Question: I have these 4 hashmaps and use them in code so I can show the comparison in an excel sheet.
HashMap 1 - is with a key of unique id and value as another hashmap containing tagid as key and description of fields to compare.
'''
[343, ((id_1,Plan Features),(a, Deductible),(b,Individual),(c,Family),(id_4,Individual Out-of-network),(id_2, Out-of-pocket Annual Maximum),(d,Individual),(e,Family),(u, Life Time Maximum))]
'''
HashMap 2 - is with a key of unique id same as Hashmap 1 and value as another hashmap containing tagid as key and value of description used in Hashmap 1.
'''
[343, ((id_1,""),(a, Calendar Year),(b,5000),(c,10000)(id_4,15000),(id_2,""),(d,5000),(e,10000),(u,"Unlimited"))]
'''
Same is the case with HashMap 3 and HashMap 4
'''
[347, ((id_1,Plan Features),(a, Deductible),(b,Individual),(id_5, Individual Out-of-network),(c,Family),(id_4,Family Out-of-network),(id_2, Out-of-pocket Annual Maximum),(d,Individual),(e,Family),(u, Life Time Maximum))]
[347, ((id_1,""),(a, Calendar Year),(b,7000),(id_5, 9000),(c,12000),(id_4,14000),(id_2, ""),(d,6000),(e,15000),(u, "Unlimited"))]
'''
I want to show the comparison in an excel sheet by showing all descriptions in one column and respective values in another 2 columns.

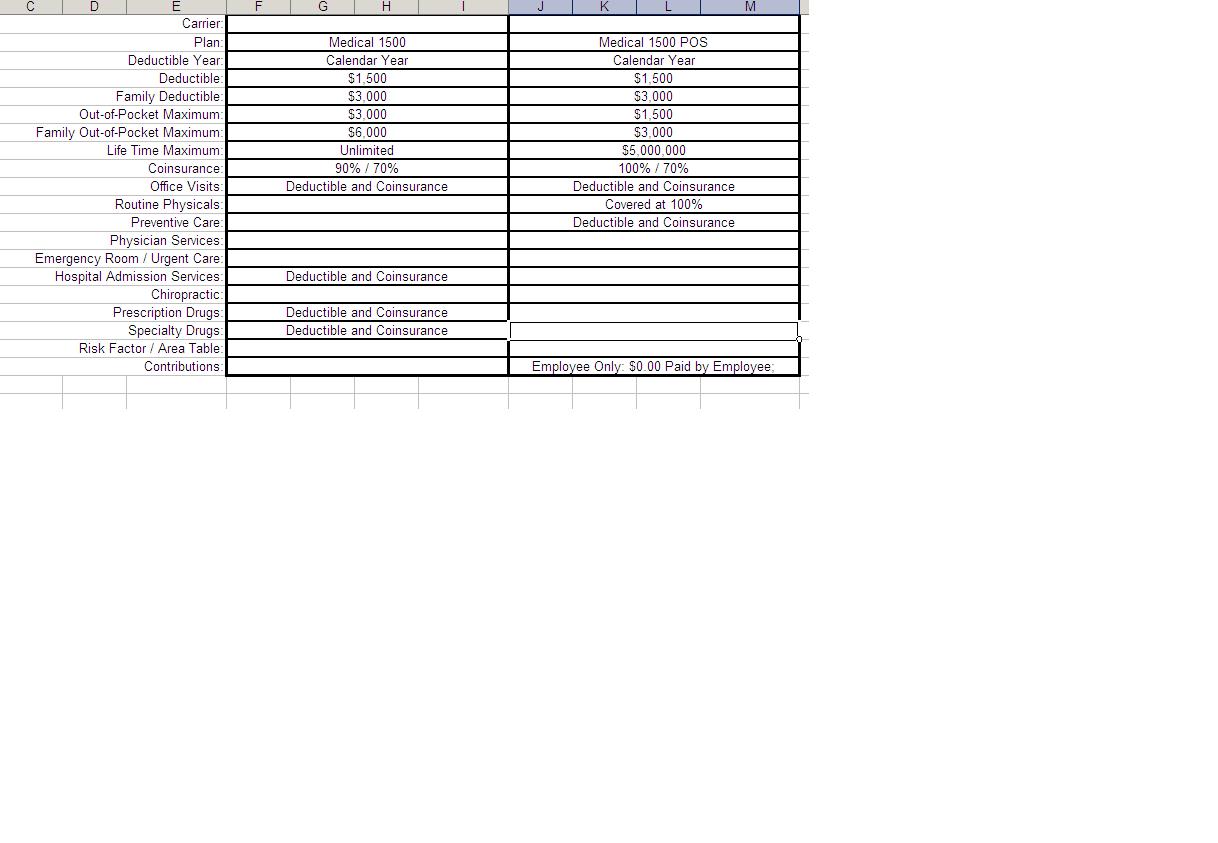
Answer: I'd first suggest you to normalize your suboptimal data representation to something like below. Then you just need to maintain TWO Maps. Then is is easy to iterate between them and display whichever way you want.
If you can use <URL> library then it is even easier to group then by id using Multiset.
Below are highlevel details on my approach. You can use the return type of "reportBuilder.build(plan1, plan2)" and use Apache POI as suggested by others to create the excel
- - - Each Feature has id, decsription, valuepublic class Main
{
private static Map> plan1Map;private static Map> plan1AdditionalDetailsMap;private static Map> plan2Map;private static Map> plan2AdditionalDetailsMap;private static Plan plan1;private static Plan plan2;public static void main(final String[] args)
{
initiaizeData();
normalizeData();
System.out.println(plan1);
System.out.println(plan2);
PlanComaprisionReportBuilder reportBuilder = new PlanComaprisionReportBuilder();
System.out.println(reportBuilder.build(plan1, plan2));
}private static void normalizeData()
{
plan1 = buildPlan(plan1Map, plan1AdditionalDetailsMap);'''
plan2 = buildPlan(plan2Map, plan2AdditionalDetailsMap);
'''
}'''
private static Plan buildPlan(final Map<String, Map<String, String>> planMap,
final Map<String, Map<String, String>> planAdditionalDetailsMap)
'''
{
String planId = Iterables.getOnlyElement(planMap.keySet());'''
Plan plan = new Plan(planId);
Map<String, String> planDetails = planMap.get(planId);
Iterator<Entry<String, String>> features = planDetails.entrySet().iterator();
Map<String, String> additionalDetails = planAdditionalDetailsMap.get(planId);
while (features.hasNext())
{
Entry<String, String> entry = features.next();
String tagId = entry.getKey();
String tagDescription = entry.getValue();
String tagValue = additionalDetails.get(tagId);
plan.addFeature(new Feature(tagId, tagDescription, tagValue));
}
return plan;
'''
}private static void initiaizeData()
{
plan1Map = Maps.newHashMap();
Map map1Value = Maps.newTreeMap();
map1Value.put("id_1", "Plan Features");
map1Value.put("a", "Deductible");
map1Value.put("b", "Individual");
map1Value.put("c", "Family");
map1Value.put("id_4", "Individual Out-of-network");
map1Value.put("id_2", "Out-of-pocket Annual Maximum");
map1Value.put("d", "Individual");
map1Value.put("e", "Family");
map1Value.put("u", "Life Time Maximum");
plan1Map.put("343", map1Value);'''
plan1AdditionalDetailsMap = Maps.newHashMap();
Map<String, String> policy1ExtensionValue = Maps.newTreeMap();
policy1ExtensionValue.put("id_1", "");
policy1ExtensionValue.put("a", "Calendar Year");
policy1ExtensionValue.put("b", "5000");
policy1ExtensionValue.put("c", "10000");
policy1ExtensionValue.put("id_4", "15000");
policy1ExtensionValue.put("id_2", "");
policy1ExtensionValue.put("d", "5000");
policy1ExtensionValue.put("e", "10000");
policy1ExtensionValue.put("u", "Unlimited");
plan1AdditionalDetailsMap.put("343", policy1ExtensionValue);
plan2Map = Maps.newHashMap();
Map<String, String> policy2Value = Maps.newTreeMap();
policy2Value.put("id_1", "Plan Features");
policy2Value.put("a", "Deductible");
policy2Value.put("b", "Individual");
policy2Value.put("id_5", "Individual Out-of-network");
policy2Value.put("c", "Family");
policy2Value.put("id_4", "Family Out-of-network");
policy2Value.put("id_2", "Out-of-pocket Annual Maximum");
policy2Value.put("d", "Individual");
policy2Value.put("e", "Family");
policy2Value.put("u", "Life Time Maximum");
plan2Map.put("347", policy2Value);
plan2AdditionalDetailsMap = Maps.newHashMap();
Map<String, String> policy2ExtensionValue = Maps.newTreeMap();
policy2ExtensionValue.put("id_1", "");
policy2ExtensionValue.put("a", "Calendar Year");
policy2ExtensionValue.put("b", "7000");
policy2ExtensionValue.put("id_5", "9000");
policy2ExtensionValue.put("c", "12000");
policy2ExtensionValue.put("id_4", "14000");
policy2ExtensionValue.put("id_2", "");
policy2ExtensionValue.put("d", "6000");
policy2ExtensionValue.put("e", "15000");
policy2ExtensionValue.put("u", "Unlimited");
plan2AdditionalDetailsMap.put("347", policy2ExtensionValue);
'''
}
}
public class Plan
{
private final String id;
'''
private final Set<Feature> features = Sets.newHashSet();
public Plan(final String id)
{
this.id = id;
}
public String getId()
{
return id;
}
public void addFeature(final Feature f)
{
features.add(f);
}
public Set<Feature> getFeatures()
{
return Collections.unmodifiableSet(features);
}
@Override
public int hashCode()
{
final int prime = 31;
int result = 1;
result = prime * result + ((id == null) ? 0 : id.hashCode());
return result;
}
@Override
public boolean equals(final Object obj)
{
if (this == obj)
{
return true;
}
if (obj == null)
{
return false;
}
if (getClass() != obj.getClass())
{
return false;
}
Plan other = (Plan) obj;
if (id == null)
{
if (other.id != null)
{
return false;
}
}
else if (!id.equals(other.id))
{
return false;
}
return true;
}
@Override
public String toString()
{
return "Plan [features=" + features + ", id=" + id + "]";
}
'''
}
'''
public class Feature
{
private final String id;
private final String description;
private final String value;
public Feature(final String id, final String description, final String value)
{
this.id = id;
this.description = description;
this.value = value;
}
public String getId()
{
return id;
}
public String getDescription()
{
return description;
}
public String getValue()
{
return value;
}
@Override
public int hashCode()
{
final int prime = 31;
int result = 1;
result = prime * result + ((id == null) ? 0 : id.hashCode());
return result;
}
@Override
public boolean equals(final Object obj)
{
if (this == obj)
{
return true;
}
if (obj == null)
{
return false;
}
if (getClass() != obj.getClass())
{
return false;
}
Feature other = (Feature) obj;
if (id == null)
{
if (other.id != null)
{
return false;
}
}
else if (!id.equals(other.id))
{
return false;
}
return true;
}
@Override
public String toString()
{
return "Attribute [description=" + description + ", id=" + id + ", value=" + value + "]";
}
}
public class PlanComaprisionReportBuilder
{
Multimap<String, String> build(final Plan... plans)
{
Multimap<String, String> rows = ArrayListMultimap.create(100, plans.length);
for (Plan p : plans)
{
for (Feature f : p.getFeatures())
{
rows.put(f.getDescription(), f.getValue() != null ? f.getValue() : "");
// if (!rows.containsKey(f.getDescription()))
// {
// }
// else
// {
// existing row needs separate handling
// }
}
}
return rows;
}
}
'''